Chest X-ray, PA view. Patient: 65 years old, sex F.
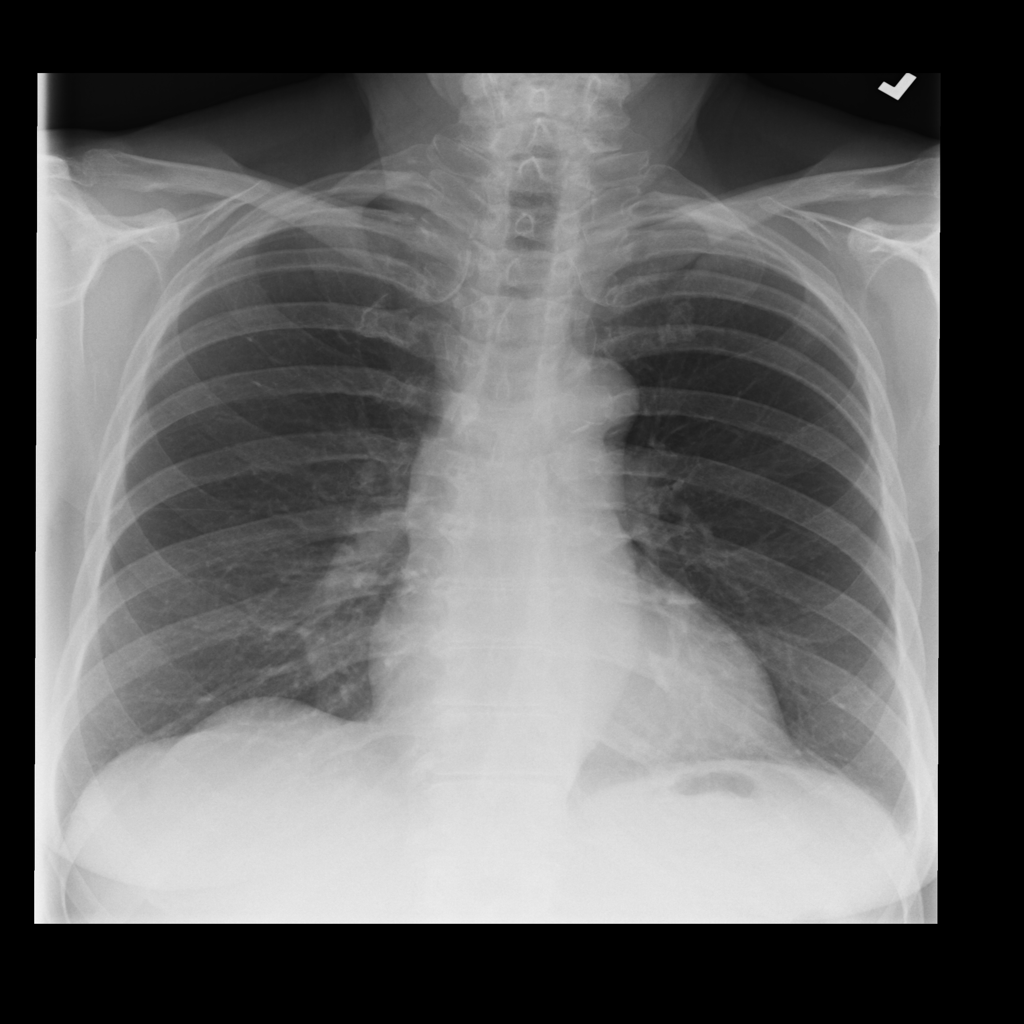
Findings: Cardiomegaly